Question: I'm trying to scrape a real state web but I can't grab it.
This is what I want to grab:

This is how my code looks:
'''
URL = requests.get('https://www.fincaraiz.com.co/finca-raiz/venta/cali/?ad=30|1||||1|||||82|<PHONE>||||||||||||||||1|||1||griddate%20desc||||||||',headers = headers)
soup = BeautifulSoup(URL,'lxml')
anuncios = soup.find_all('ul', attrs={'class':'advert Product_Code_ AD_OV'})
print(anuncios)
'''
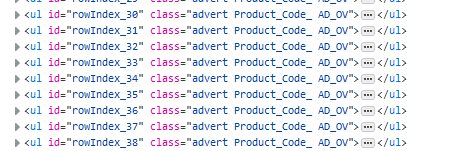
Answer: Add 'URL.content' when you pass 'URL' variable to 'BeautifulSoup()'.
You can use this example how to get data from the page:
'''
import requests
from bs4 import BeautifulSoup
headers = {
"User-Agent": "Mozilla/5.0 (X11; Ubuntu; Linux x86_64; rv:88.0) Gecko/20100101 Firefox/88.0"
}
url = requests.get(
"https://www.fincaraiz.com.co/finca-raiz/venta/cali/?ad=30|1||||1|||||82|<PHONE>||||||||||||||||1|||1||griddate%20desc||||||||",
headers=headers,
)
soup = BeautifulSoup(url.content, "lxml")
anuncios = soup.select("ul.advert.Product_Code_.AD_OV")
# print some data:
for a in anuncios:
print(a.h2.get_text(strip=True))
'''
Prints:
'''
Apartamento en Cencar Yumbo
Apartamento en Zona Sur
Apartamento en Santa Teresita
Apartamento en Prados Del Norte
Apartamento en Bella Suiza
Apartamento en El Refugio
Apartamento en Pance
Casa en Las Delicias
Apartamento en Valle Del Lili
Apartamento en Santa Rita
Apartamento en Cristales
Apartamento en Pance
Apartaestudio en Pance
Apartamento en Las Vegas De Comfandi
Apartaestudio en Bella Suiza
Apartamento en Santa Monica
Apartamento en Valle Del Lili
...and so on.
'''